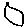
Label: circle